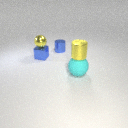
large cyan rubber sphere in front of small blue metal cylinder